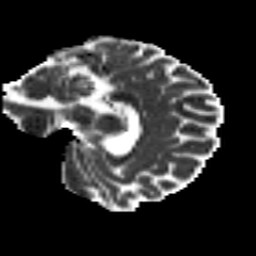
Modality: MD
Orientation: sagittal
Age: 26
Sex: female
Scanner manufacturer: siemens
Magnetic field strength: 3 T
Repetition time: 8.8 s
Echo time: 0.085 s